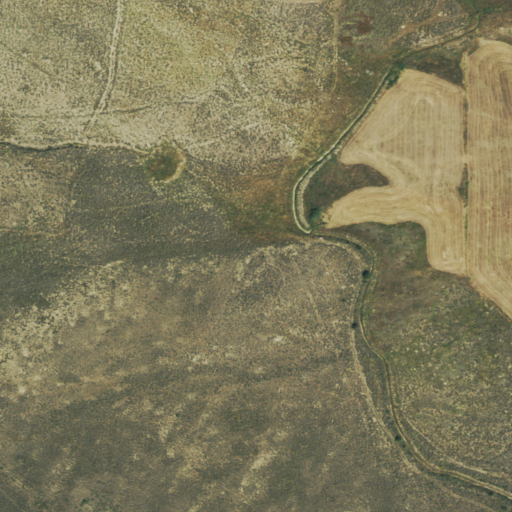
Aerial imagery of valley in Colorado named Maggie Gulch containing shrub and deciduous forest